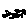
Label: hexagon